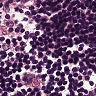
Metastatic tissue present: no